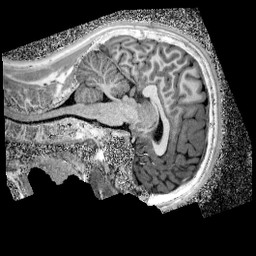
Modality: UNIT1_denoised
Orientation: sagittal
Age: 13
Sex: male
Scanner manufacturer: siemens
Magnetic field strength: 3 T
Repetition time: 4 s
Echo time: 0.00299 s